Field crop: tomato
Growth stage: 1
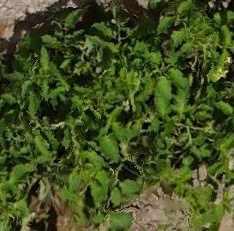
Species: tomato